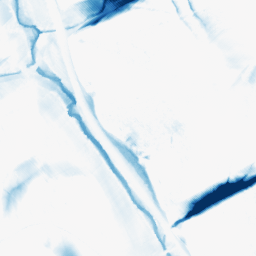
Category: morphological
Decomposition family: morphological_diamond
Decomposition parameters: operation: closing
radius: 20
Upsampling method: quintic
Upsampling parameters: scale: 4
Upsampling scale: 4